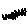
Label: zigzag